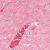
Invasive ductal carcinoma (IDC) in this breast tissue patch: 0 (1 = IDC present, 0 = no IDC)